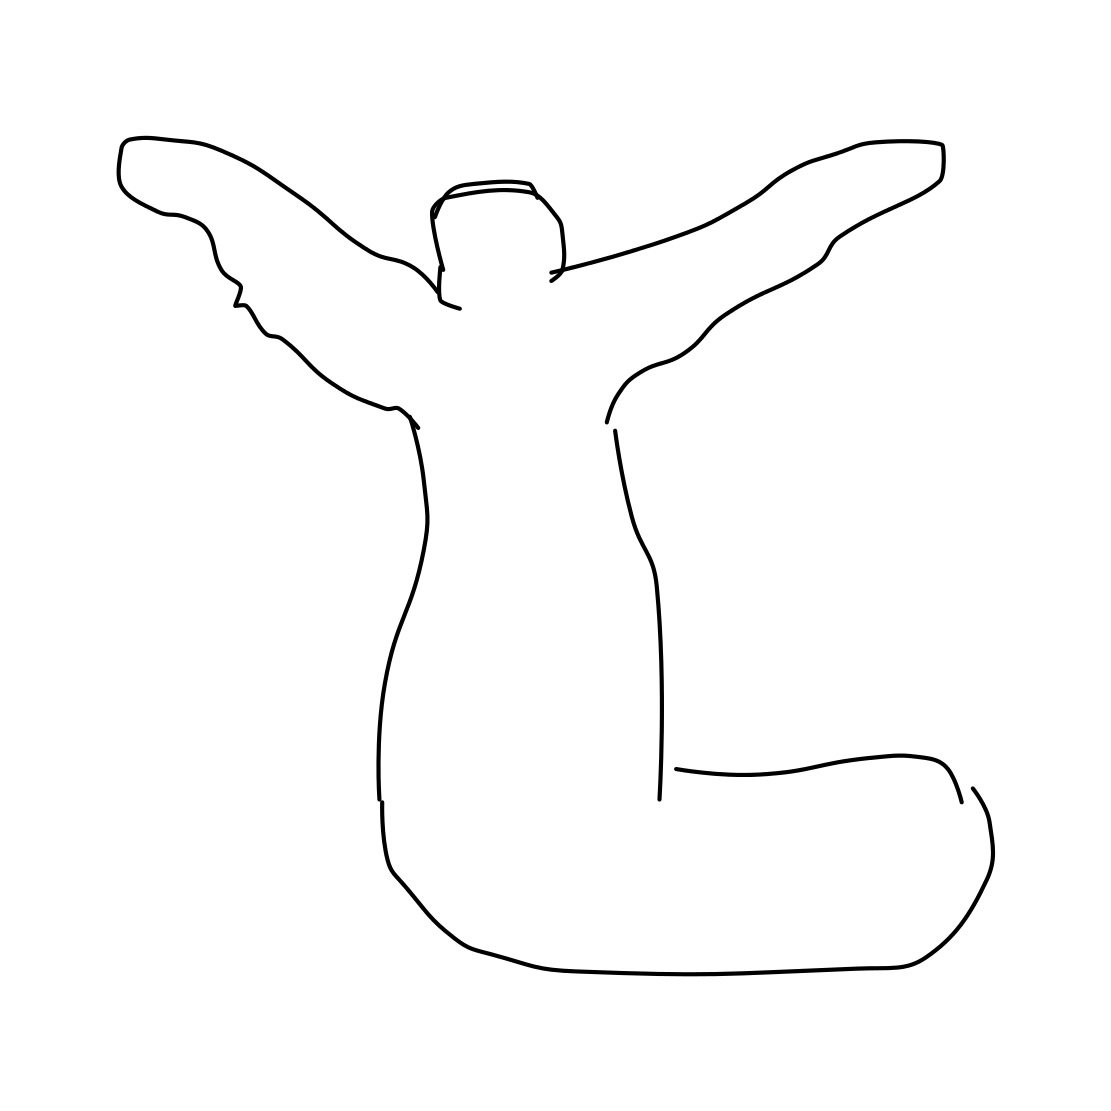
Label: angel